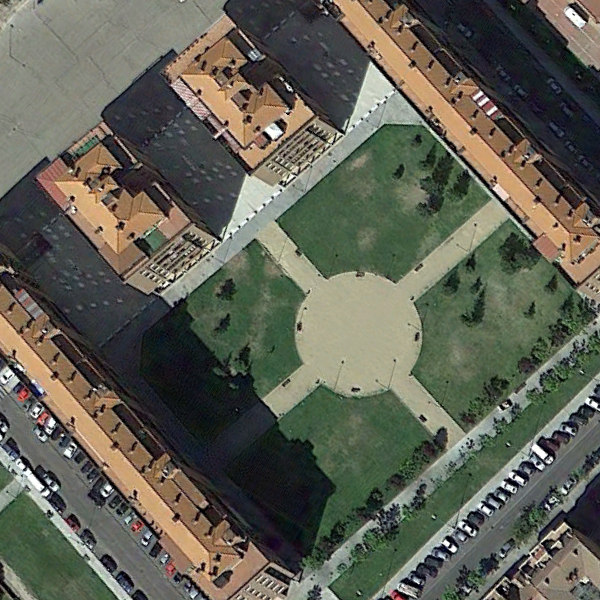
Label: Square